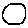
Label: circle